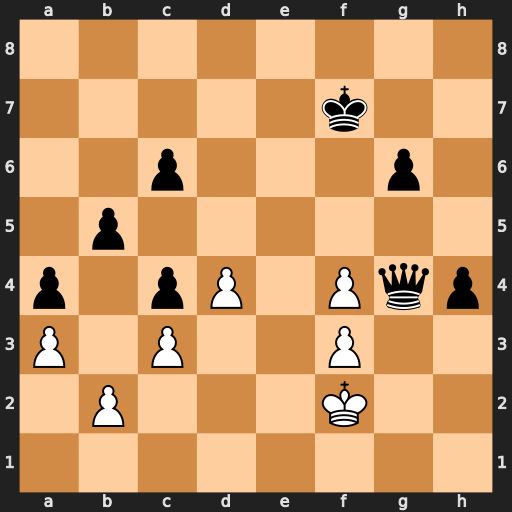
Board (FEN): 8/5k2/2p3p1/1p6/p1pP1Pqp/P1P2P2/1P3K2/8
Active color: w
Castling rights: -
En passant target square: -
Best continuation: fxg4 Ke6 Kg2 Kd5 Kh3 Ke4 f5 gxf5 g5